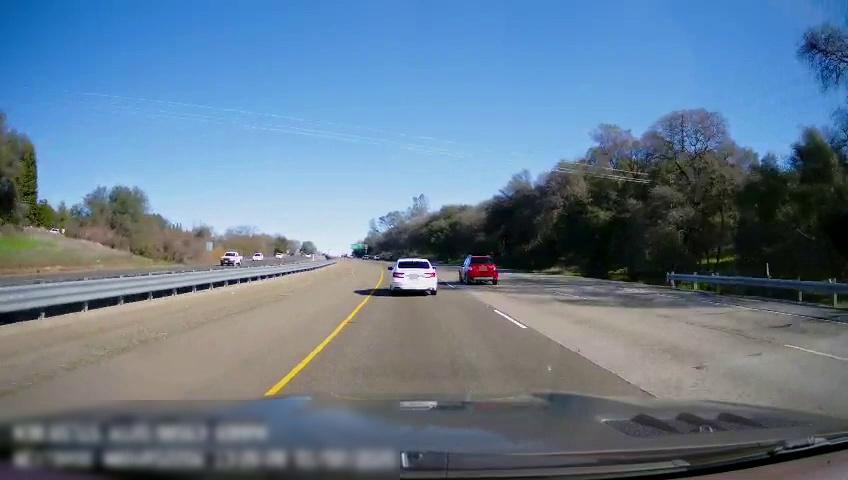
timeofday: Day
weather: Sunny
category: Drivable Space
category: Drivable Space
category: Vehicles | Car
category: Vehicles | Car
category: Vehicles | Truck
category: Vehicles | SUV
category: Lanes | Current Lane
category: Lanes | Current Lane
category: Lanes | Alternate Lane
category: Lanes | Alternate Lane
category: Traffic | Signs